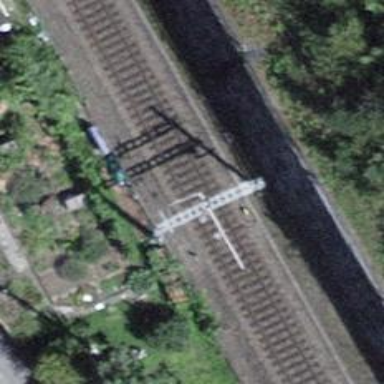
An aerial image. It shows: Railway with electrified contact lines. There are two tracks.